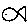
Label: fish